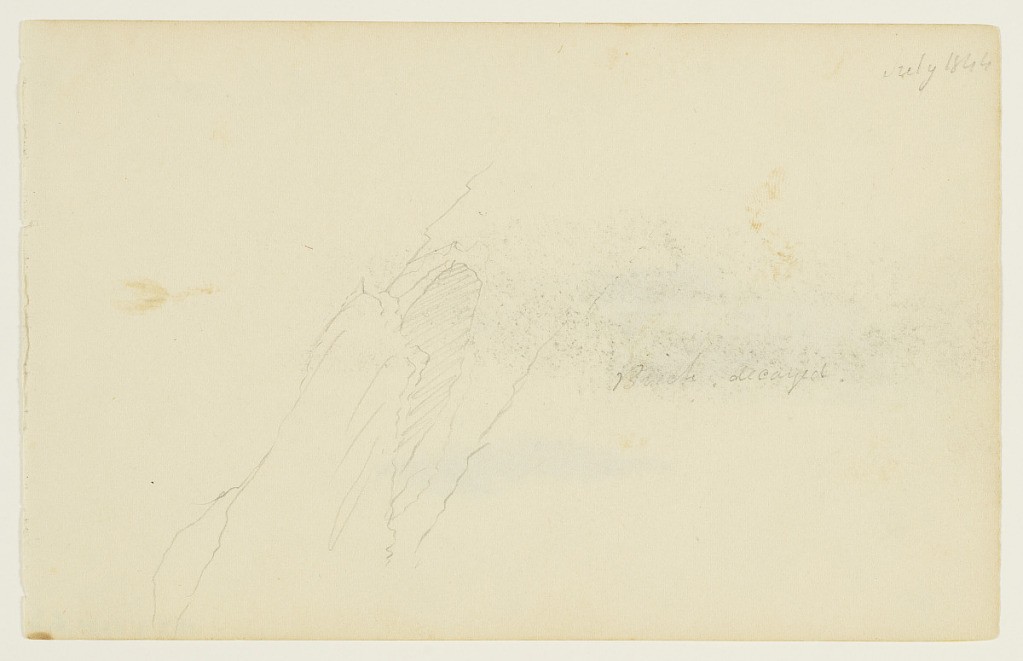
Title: Decayed Birch, Catskill, New York
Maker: Frederic Edwin Church, American, 1826–1900
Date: July 1844 and June 1845
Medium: Graphite on white wove paper; verso: graphite
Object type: drawing
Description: Botanical sketch showing a view of the trunk or branch of a decayed birch tree in Catskill, New York. Shown at center and extending diagonally toward the upper right corner, the tree is split at the center, with the rearmost portion darkened by shade.

Verso: Atmosphere sketch showing a view of a billowing cumulus cloud at center, with dark, enshrouded clouds beside it at left and below it.